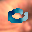
Label: 0